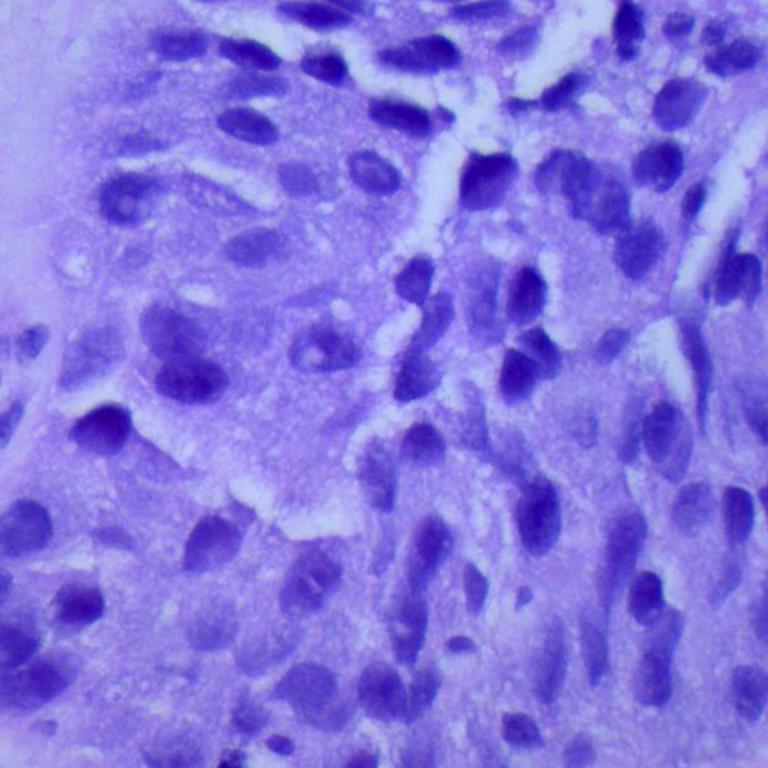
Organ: lung
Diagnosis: squamous carcinomas